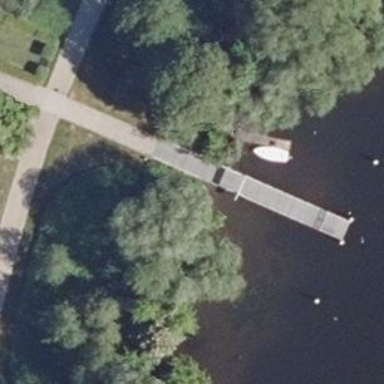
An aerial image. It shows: Man-made pier.